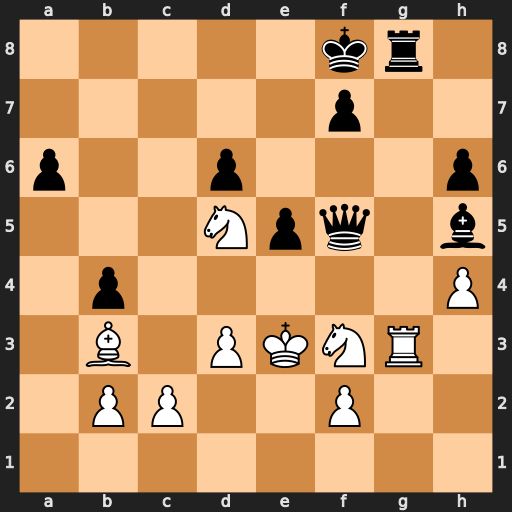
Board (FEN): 5kr1/5p2/p2p3p/3Npq1b/1p5P/1B1PKNR1/1PP2P2/8
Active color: w
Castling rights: -
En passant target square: -
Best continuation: Rxg8+ Kxg8 Ne7+ Kf8 Nxf5